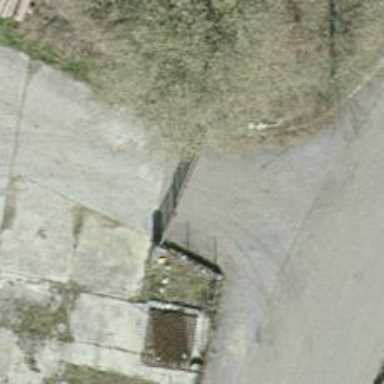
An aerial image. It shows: Gate.